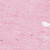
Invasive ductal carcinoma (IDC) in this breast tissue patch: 0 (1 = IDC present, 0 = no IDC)